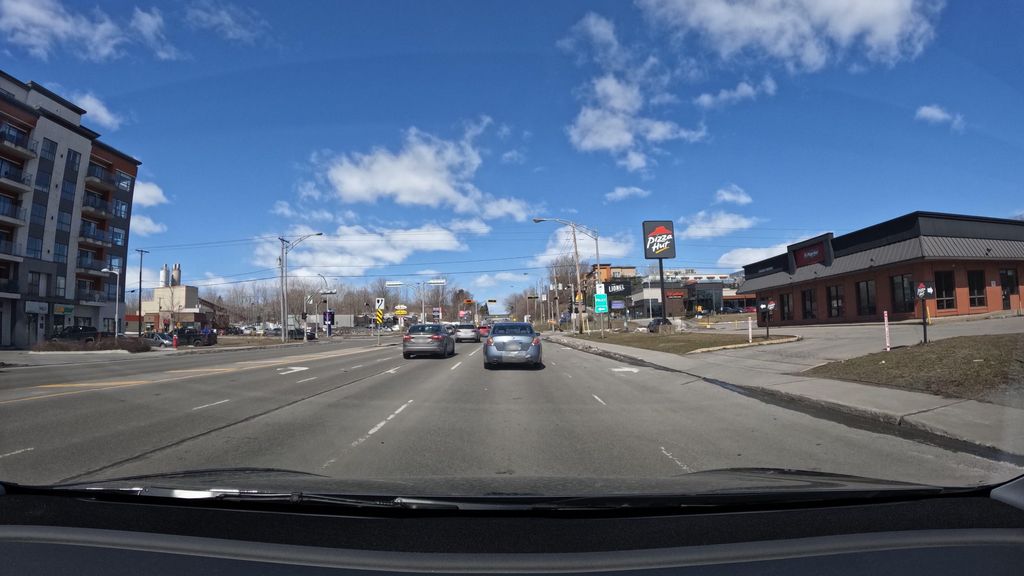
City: montreal